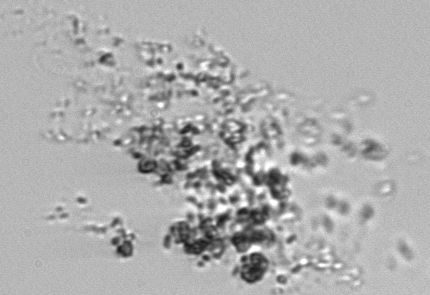
Label: Phaeocystis_debris